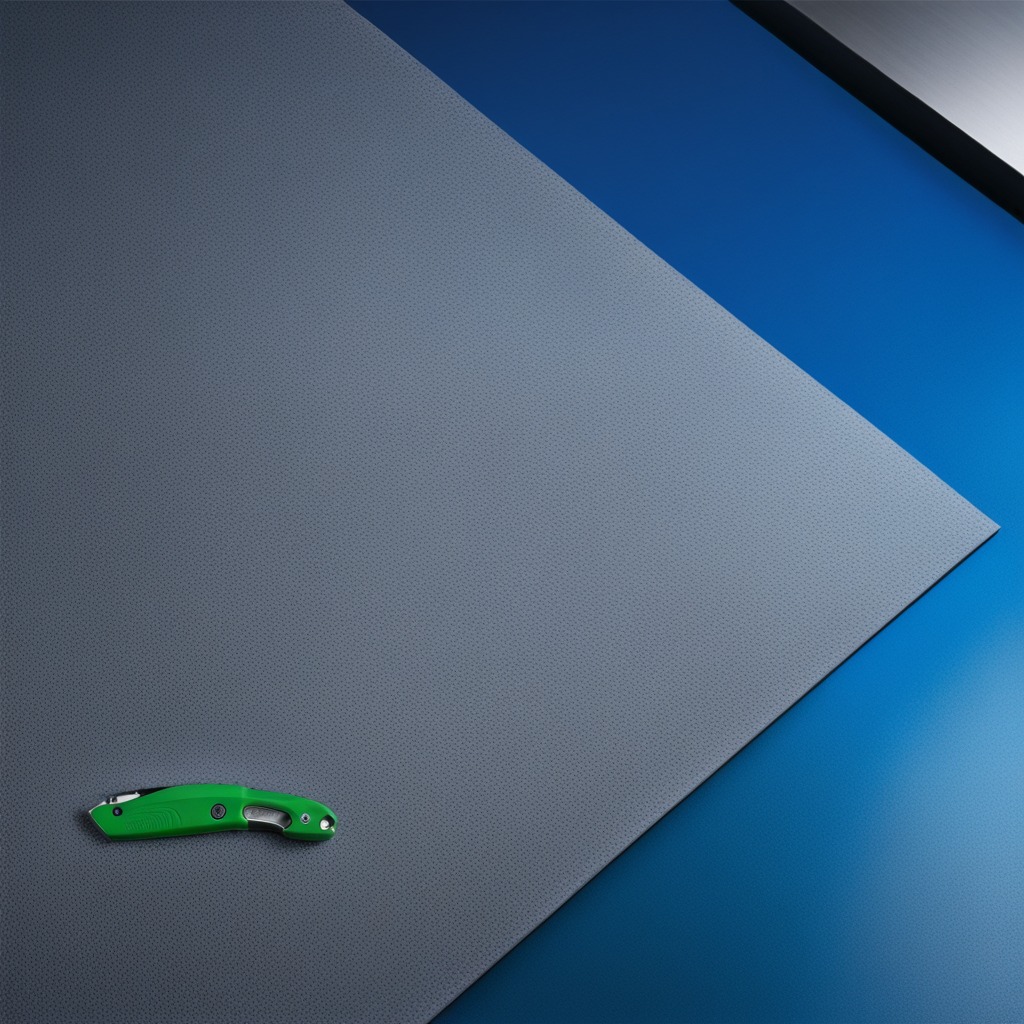
A utility knife lying on a clean granite tabletop covered with a blue rubber mat inside a workshop under bright overhead lighting crisp shadows high clarity worn but beneath the mat